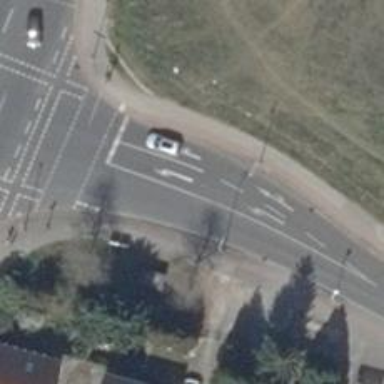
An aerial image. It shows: Residential road with asphalt surface. There are sidewalks on both sides and track cycleway on both sides.